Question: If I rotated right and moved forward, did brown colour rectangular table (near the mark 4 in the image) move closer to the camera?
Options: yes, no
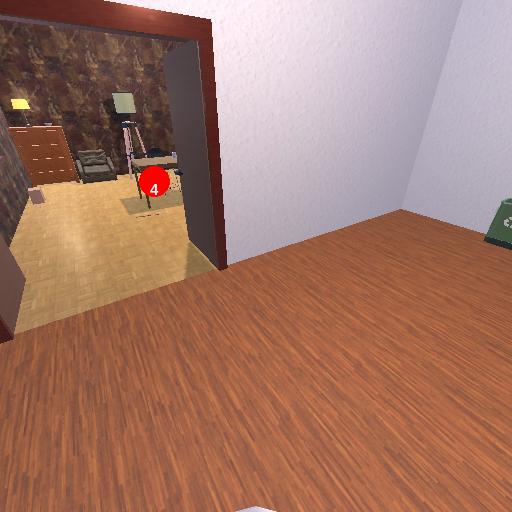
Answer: yes